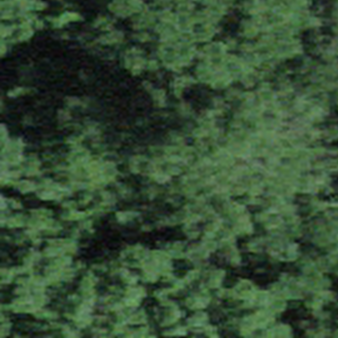
Label: other